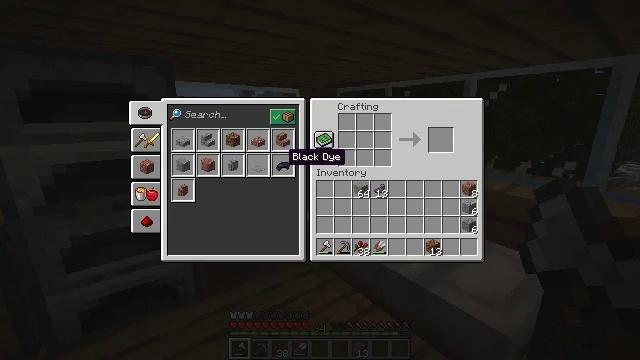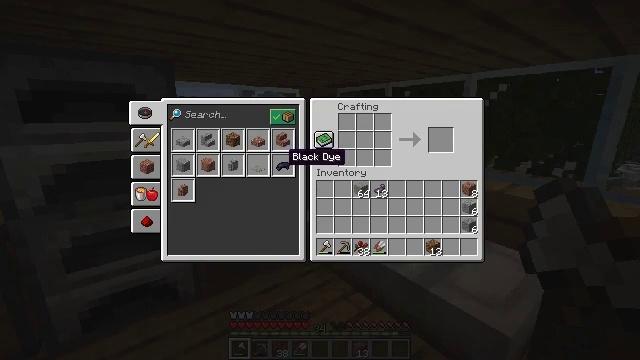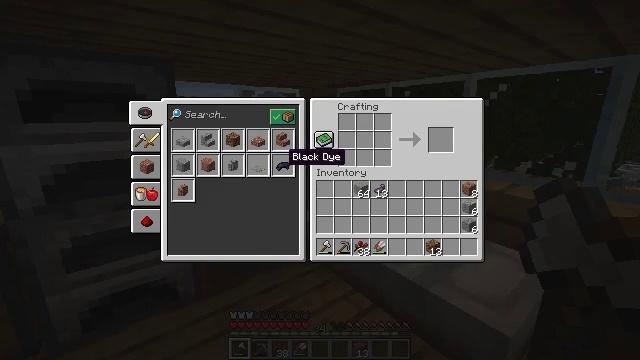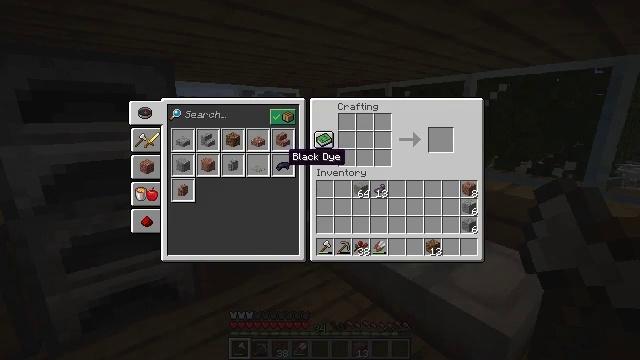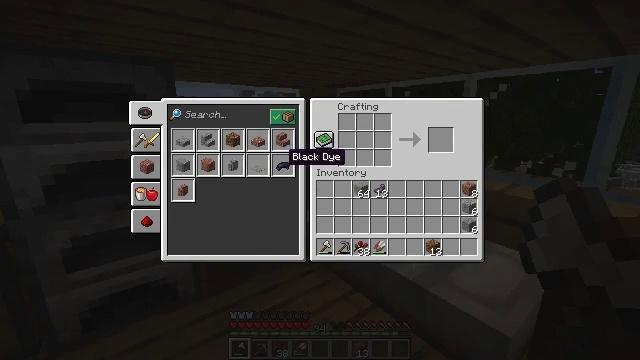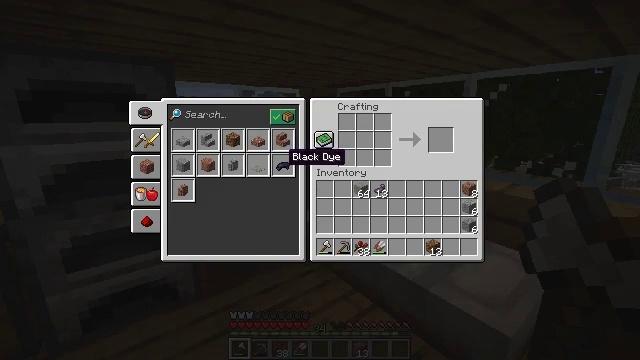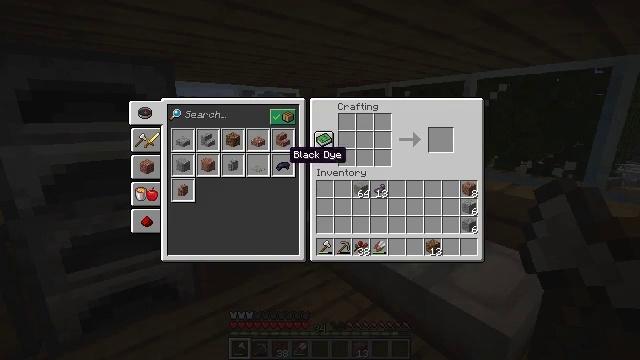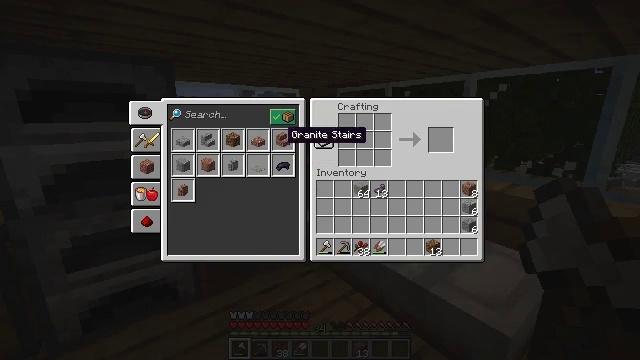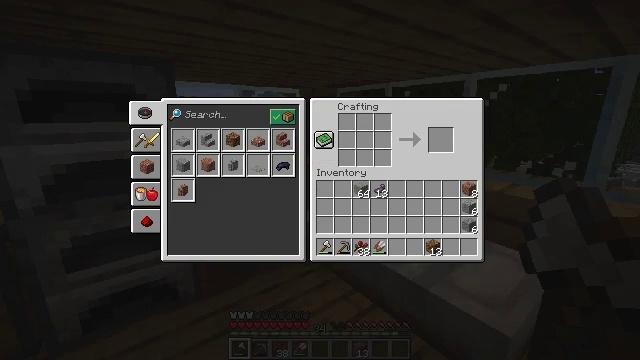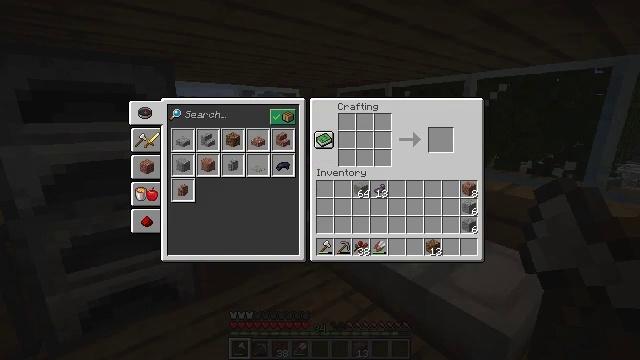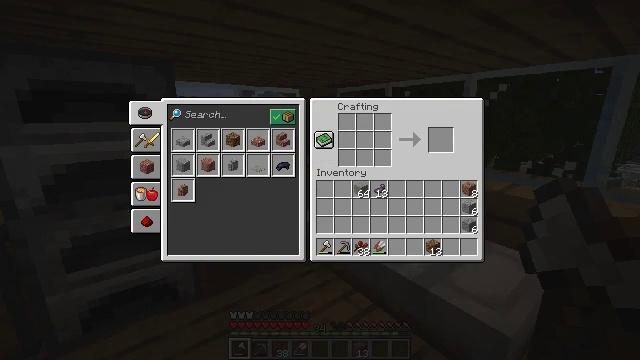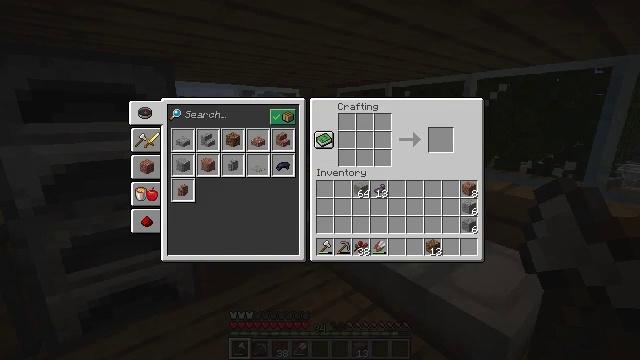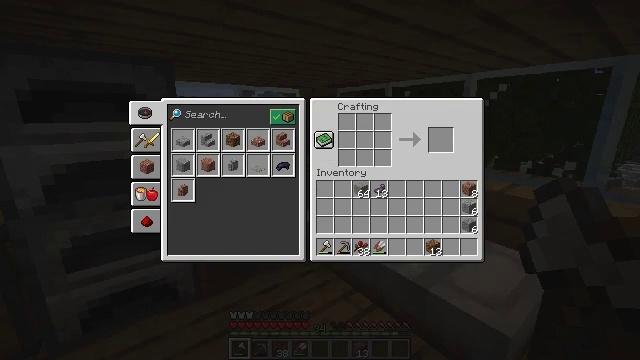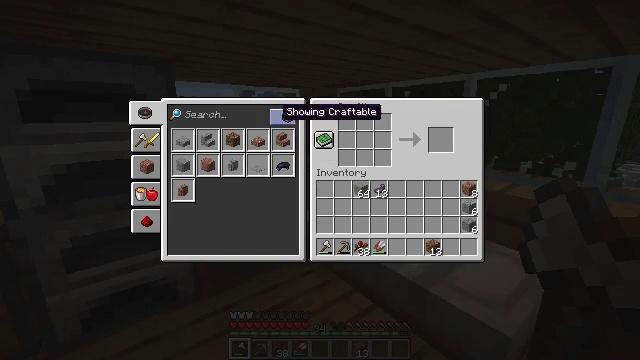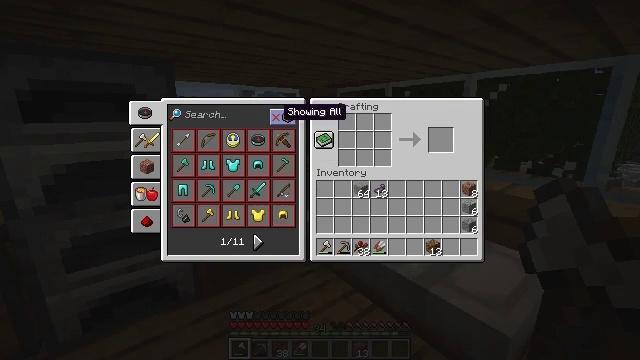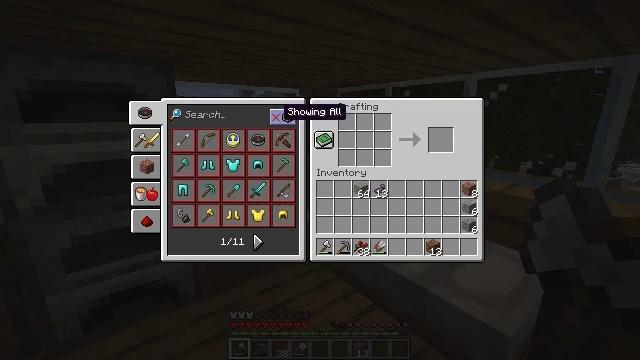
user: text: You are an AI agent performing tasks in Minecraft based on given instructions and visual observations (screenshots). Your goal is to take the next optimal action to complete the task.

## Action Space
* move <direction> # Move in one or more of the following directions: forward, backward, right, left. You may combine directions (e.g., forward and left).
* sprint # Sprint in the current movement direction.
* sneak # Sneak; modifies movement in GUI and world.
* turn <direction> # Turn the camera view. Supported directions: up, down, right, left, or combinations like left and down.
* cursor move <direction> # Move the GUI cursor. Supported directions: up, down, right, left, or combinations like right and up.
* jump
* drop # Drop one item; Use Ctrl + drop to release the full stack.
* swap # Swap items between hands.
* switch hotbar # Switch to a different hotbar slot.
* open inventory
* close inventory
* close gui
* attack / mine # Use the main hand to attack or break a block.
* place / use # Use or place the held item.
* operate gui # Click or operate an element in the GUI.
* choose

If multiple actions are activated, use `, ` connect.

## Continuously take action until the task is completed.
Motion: motion action
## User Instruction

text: Turn ink sacs or wither roses into black dye.
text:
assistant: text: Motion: no_op
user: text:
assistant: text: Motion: no_op
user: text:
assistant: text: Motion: no_op
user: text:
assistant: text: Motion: no_op
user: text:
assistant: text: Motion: no_op
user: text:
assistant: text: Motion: no_op
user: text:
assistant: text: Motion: cursor move up
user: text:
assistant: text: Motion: cursor move left and up
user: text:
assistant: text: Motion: no_op
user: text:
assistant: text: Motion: no_op
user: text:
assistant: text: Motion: no_op
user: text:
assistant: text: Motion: no_op
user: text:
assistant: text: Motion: cursor move right
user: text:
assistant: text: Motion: operate gui
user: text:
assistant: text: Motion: operate gui
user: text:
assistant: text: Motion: operate gui
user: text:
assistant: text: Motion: no_op
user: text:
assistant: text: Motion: cursor move left
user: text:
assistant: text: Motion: cursor move left
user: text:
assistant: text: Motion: no_op
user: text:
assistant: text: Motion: operate gui
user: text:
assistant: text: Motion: operate gui
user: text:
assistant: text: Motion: operate gui
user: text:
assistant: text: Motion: no_op
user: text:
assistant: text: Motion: no_op
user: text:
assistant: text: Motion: move forward
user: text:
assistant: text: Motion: move forward
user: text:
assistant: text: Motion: move forward
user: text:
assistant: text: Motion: no_op
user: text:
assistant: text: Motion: no_op